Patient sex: M
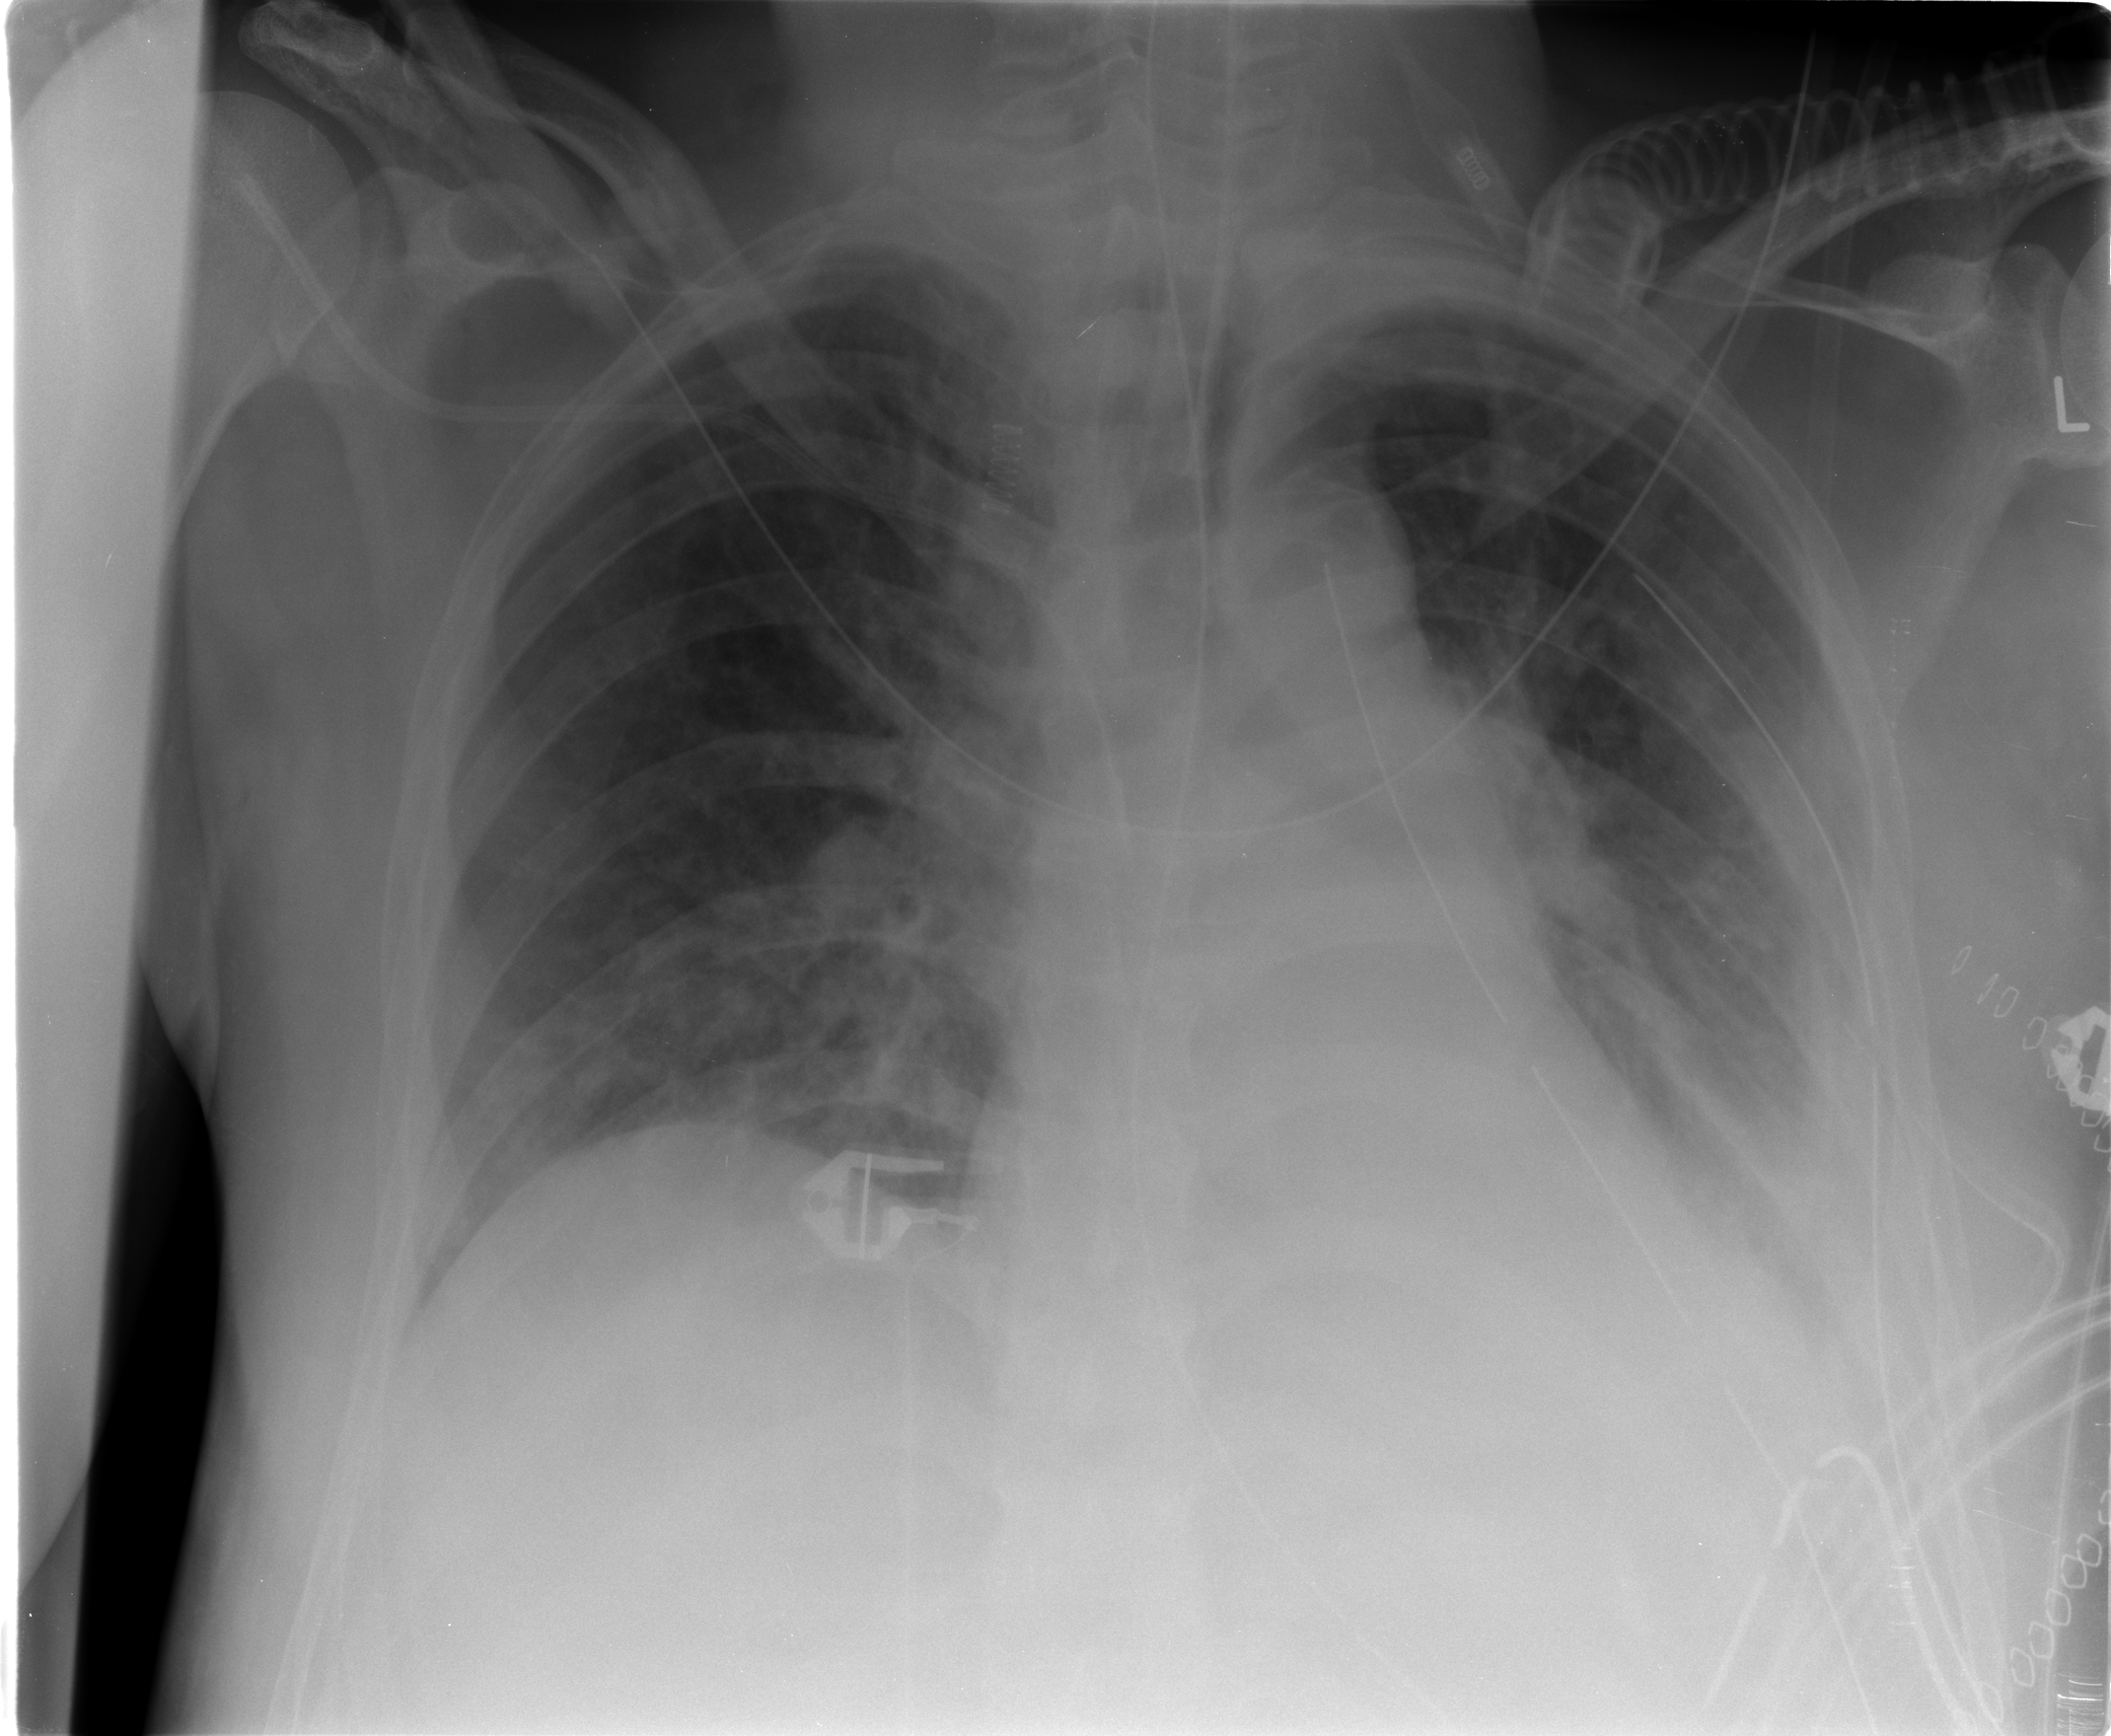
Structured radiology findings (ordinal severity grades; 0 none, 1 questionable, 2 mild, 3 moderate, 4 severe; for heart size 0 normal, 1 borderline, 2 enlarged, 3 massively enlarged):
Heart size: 0
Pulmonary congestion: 1
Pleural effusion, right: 0
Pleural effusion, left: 2
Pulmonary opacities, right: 1
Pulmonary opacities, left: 1
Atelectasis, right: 2
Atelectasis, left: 2